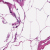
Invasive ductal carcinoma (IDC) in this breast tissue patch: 0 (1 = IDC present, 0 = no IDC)